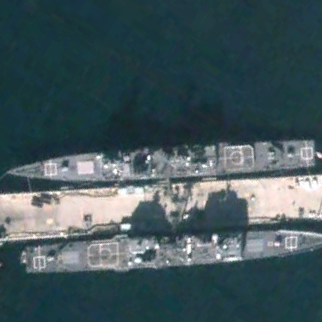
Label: cruiser